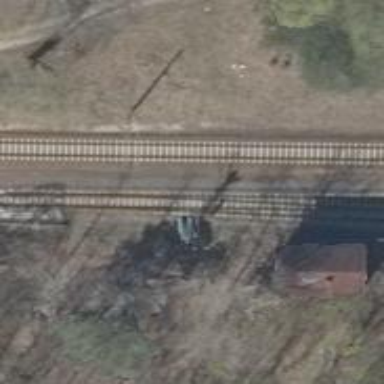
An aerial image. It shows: Railway switch.